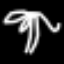
Label: palm tree